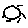
Label: sun